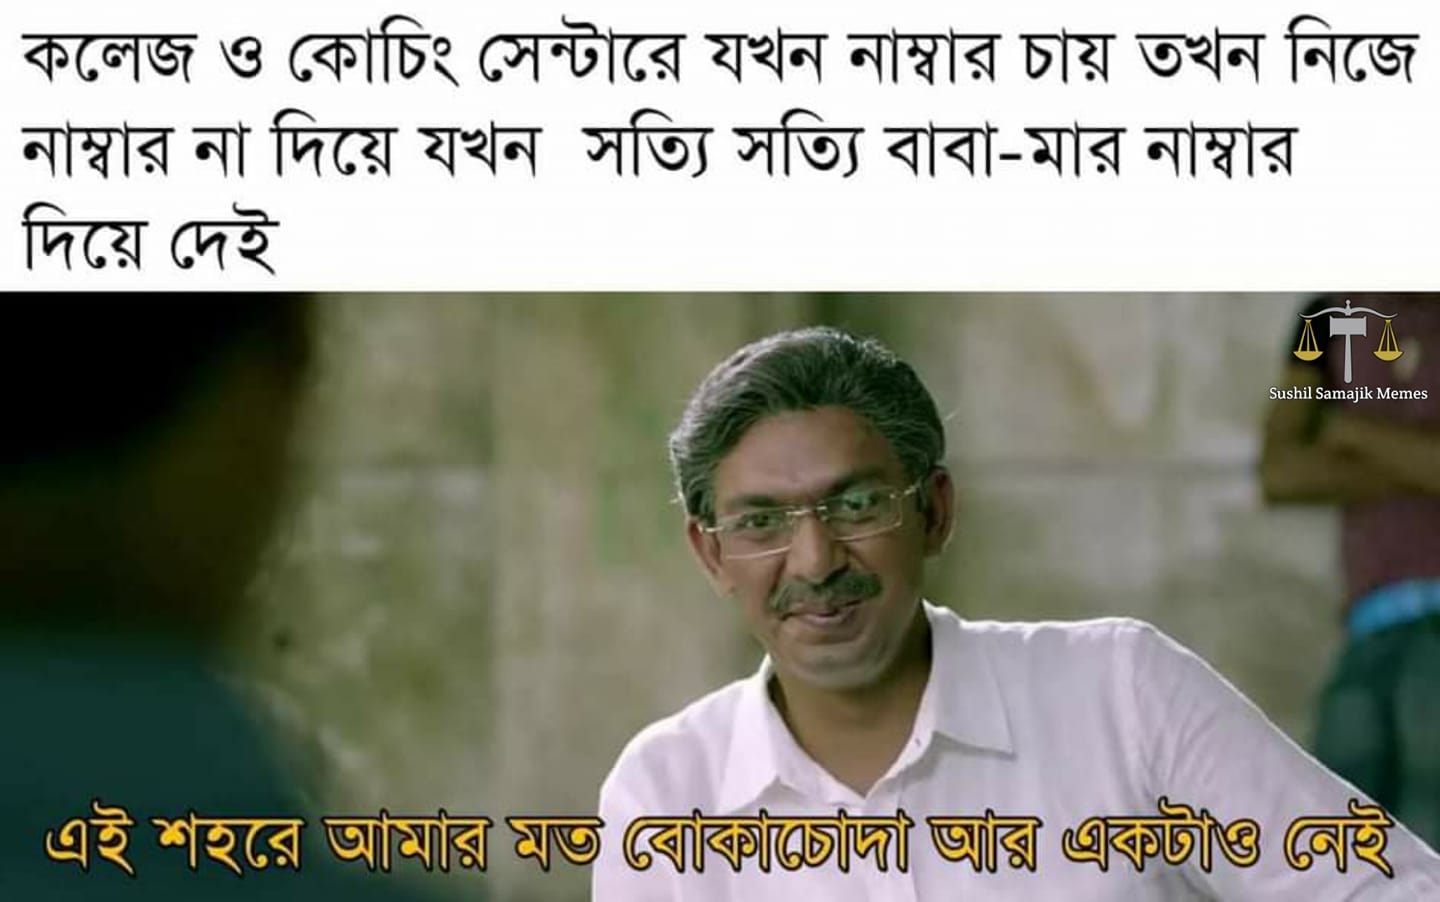
Caption: কলেজ ও কোচিং সেন্টারে যখন নাম্বার চায় তখন নিজে নাম্বার না দিয়ে যখন সত্যি সত্যি বাবা - মার নাম্বার দিয়ে দেই       এই শহরে আমার মত বোকাচোদা আর একটাও নেই
Label: non-hate